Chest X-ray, AP view. Patient: 20 years old, sex F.
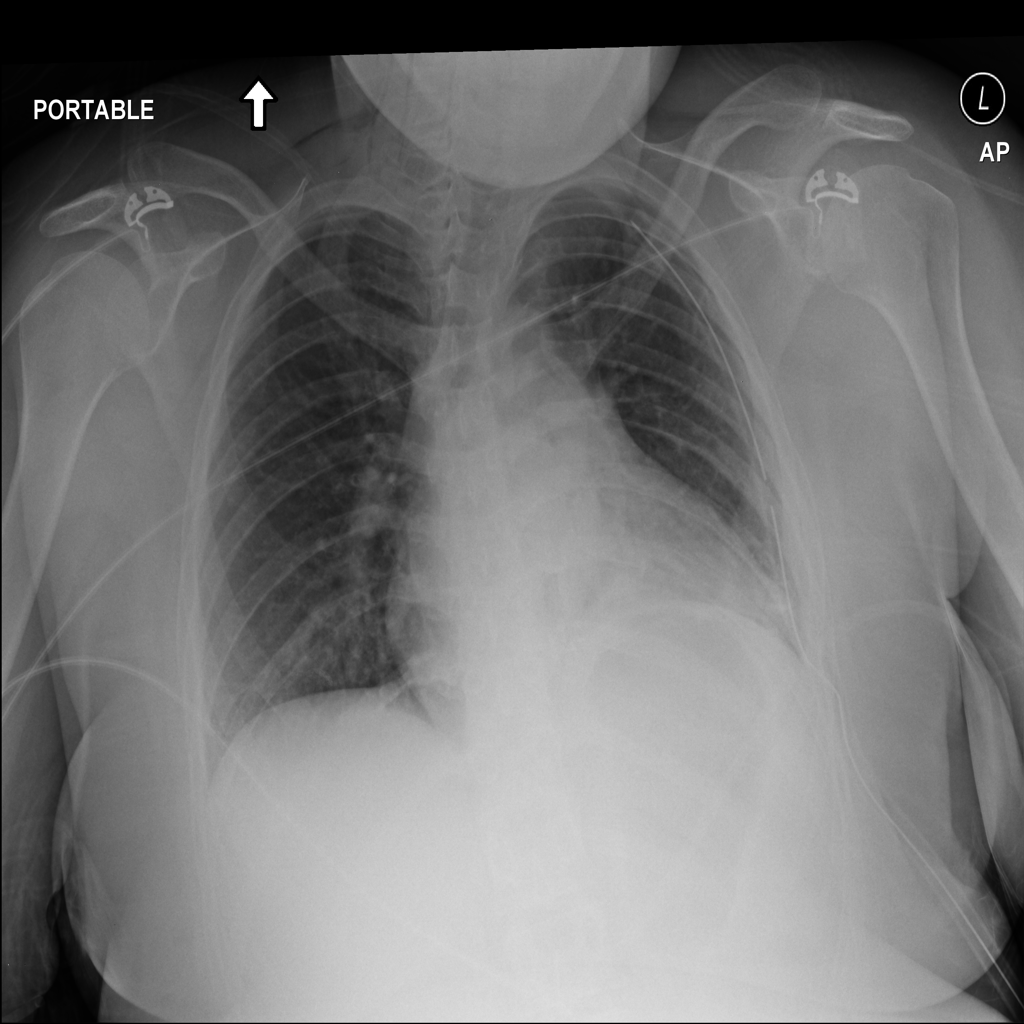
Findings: No Finding